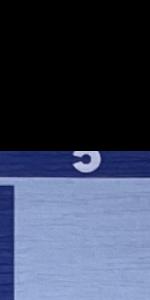
Label: Empty